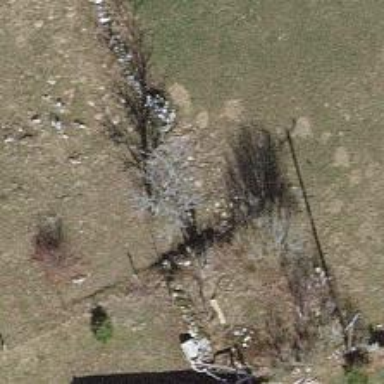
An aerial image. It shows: Dry stone wall barrier.